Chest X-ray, AP view. Patient: 28 years old, sex M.
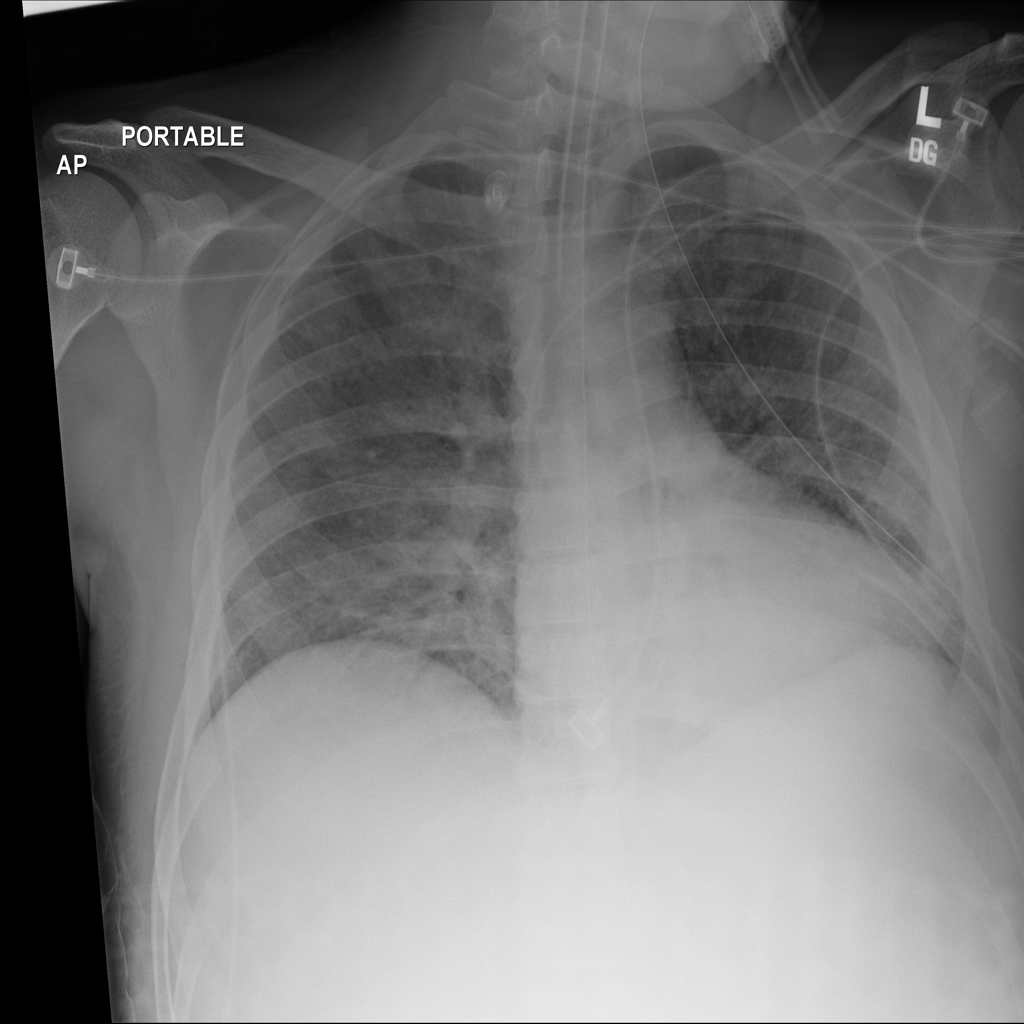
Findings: Edema, Infiltration